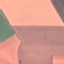
Label: AnnualCrop